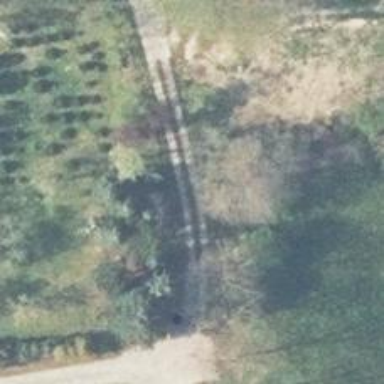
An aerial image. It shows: Paved track with grade2 tracktype.